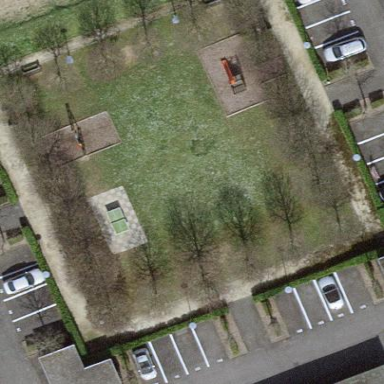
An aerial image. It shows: Park.